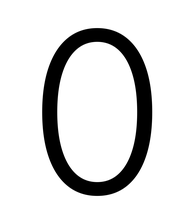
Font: Inter_Light